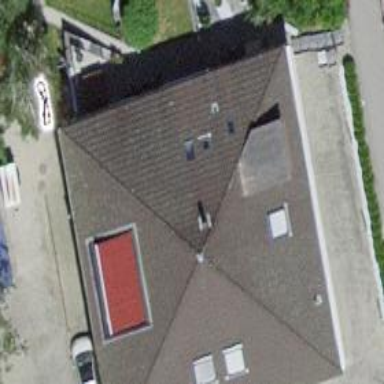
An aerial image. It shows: Building with pyramidal roof shape.